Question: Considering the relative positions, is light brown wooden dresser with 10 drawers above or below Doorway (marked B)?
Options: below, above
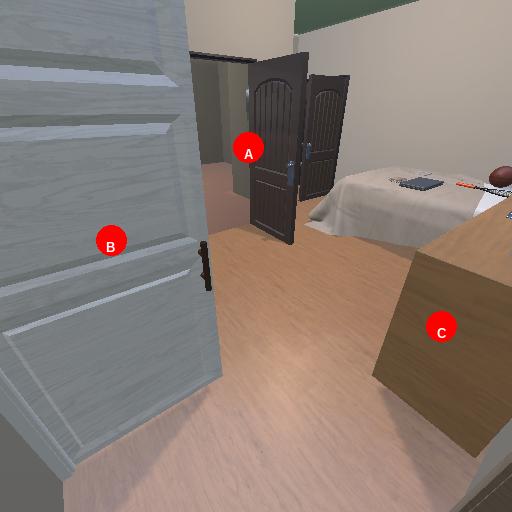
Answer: below